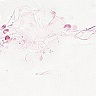
Metastatic tissue present: no